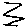
Label: zigzag